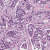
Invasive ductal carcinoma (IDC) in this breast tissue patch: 1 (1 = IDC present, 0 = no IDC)